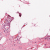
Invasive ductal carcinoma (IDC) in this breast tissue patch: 0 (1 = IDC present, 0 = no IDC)